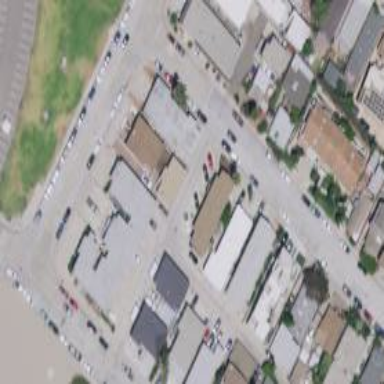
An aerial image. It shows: Alley classified as service road.